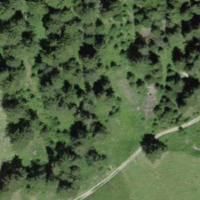
EUNIS habitat code: 26
Species observed at this site:
Cirsium heterophyllum
Centaurea scabiosa